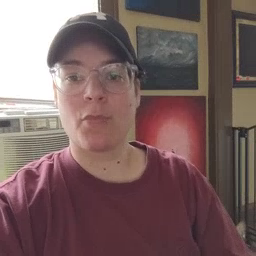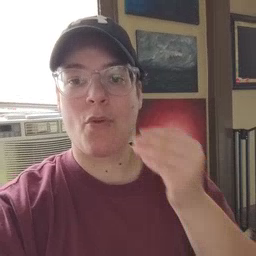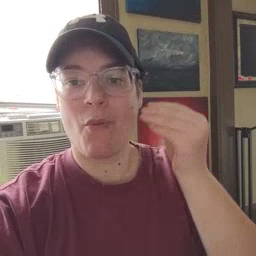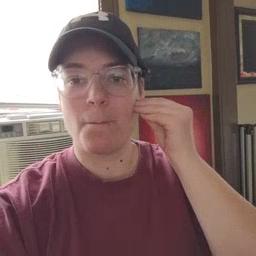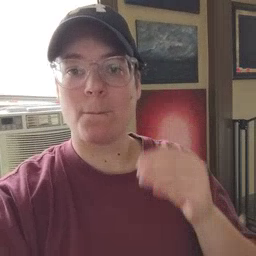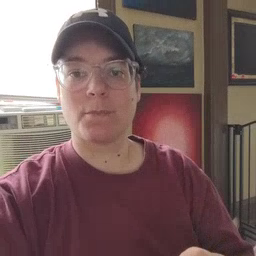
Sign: home